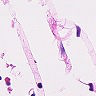
Metastatic tissue present: no